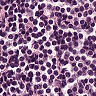
Metastatic tissue present: no